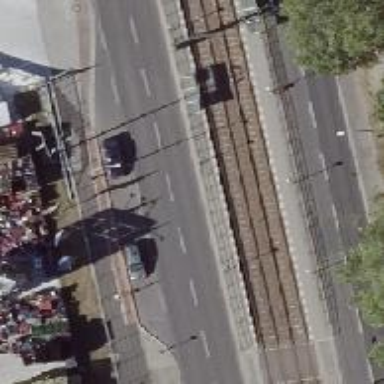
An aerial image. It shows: Tram stop position for public transport.